Question: I want to retrive datetime column value to javacode.
'''
import java.sql.*;
import java.util.ArrayList;
public class Time {
/**
* @param args
* @throws ClassNotFoundException
*/
public static void main(String[] args) throws ClassNotFoundException {
// TODO Auto-generated method stub
DAO1.getDBObject();
}
}
//STEP 1. Import required packages
class DAO1 {
// JDBC driver name and database URL
static final String JDBC_DRIVER = "com.mysql.jdbc.Driver";
static final String DB_URL = "jdbc:mysql://localhost/coder";
// Database credentials
static final String USER = "root";
static final String PASS = "root";
static ArrayList<member> al = new ArrayList<member>();
public static ArrayList<member> getDBObject() throws ClassNotFoundException {
Connection conn = null;
Statement stmt = null;
try{
//STEP 2: Register JDBC driver
al.clear();
Class.forName("com.mysql.jdbc.Driver");
//STEP 3: Open a connection
System.out.println("Connecting to database...");
conn = DriverManager.getConnection(DB_URL,USER,PASS);
//STEP 4: Execute a query
System.out.println("Creating statement...");
stmt = conn.createStatement();
String sql;
sql = "SELECT id, name, payType FROM gym";
ResultSet rs = stmt.executeQuery(sql);
//STEP 5: Extract data from result set
while(rs.next()){
***//System.out.println(rs.getTimestamp("lastPaid"));
System.out.println(rs.getDate(3));***
}
//STEP 6: Clean-up environment
}catch(SQLException se){
se.printStackTrace();
}//end finally try//end try
return al;
}//end main
}//end FirstExample
'''
am getting exception like this
> Creating statement... java.sql.SQLException: Bad format for DATE '6'
in column 3. at
com.mysql.jdbc.SQLError.createSQLException(SQLError.java:1056) at
com.mysql.jdbc.SQLError.createSQLException(SQLError.java:957) at
com.mysql.jdbc.SQLError.createSQLException(SQLError.java:927) at
com.mysql.jdbc.ResultSetRow.getDateFast(ResultSetRow.java:254) at
com.mysql.jdbc.ByteArrayRow.getDateFast(ByteArrayRow.java:235) at
com.mysql.jdbc.ResultSetImpl.getDate(ResultSetImpl.java:2108) at
com.mysql.jdbc.ResultSetImpl.getDate(ResultSetImpl.java:2060) at
DAO1.getDBObject(Time.java:53) at Time.main(Time.java:11)
and my mysql database looks like

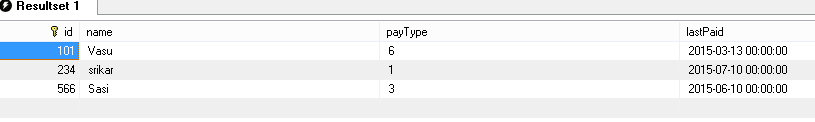
Answer: You aren't querying the date in your sql. Try:
'''
sql = "SELECT id, name, payType, lastPaid FROM gym";
'''
or
'''
sql = "SELECT * FROM gym";
'''